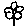
Label: flower